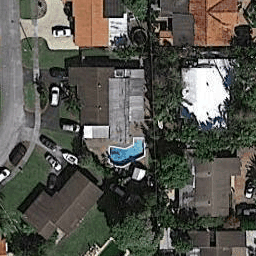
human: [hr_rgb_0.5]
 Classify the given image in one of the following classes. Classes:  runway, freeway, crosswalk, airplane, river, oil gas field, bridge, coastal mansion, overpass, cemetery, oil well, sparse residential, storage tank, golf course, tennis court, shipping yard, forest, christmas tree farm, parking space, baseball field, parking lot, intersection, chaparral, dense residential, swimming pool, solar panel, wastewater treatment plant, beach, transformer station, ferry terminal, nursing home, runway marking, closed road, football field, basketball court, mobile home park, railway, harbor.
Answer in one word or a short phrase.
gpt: dense residential